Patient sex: F
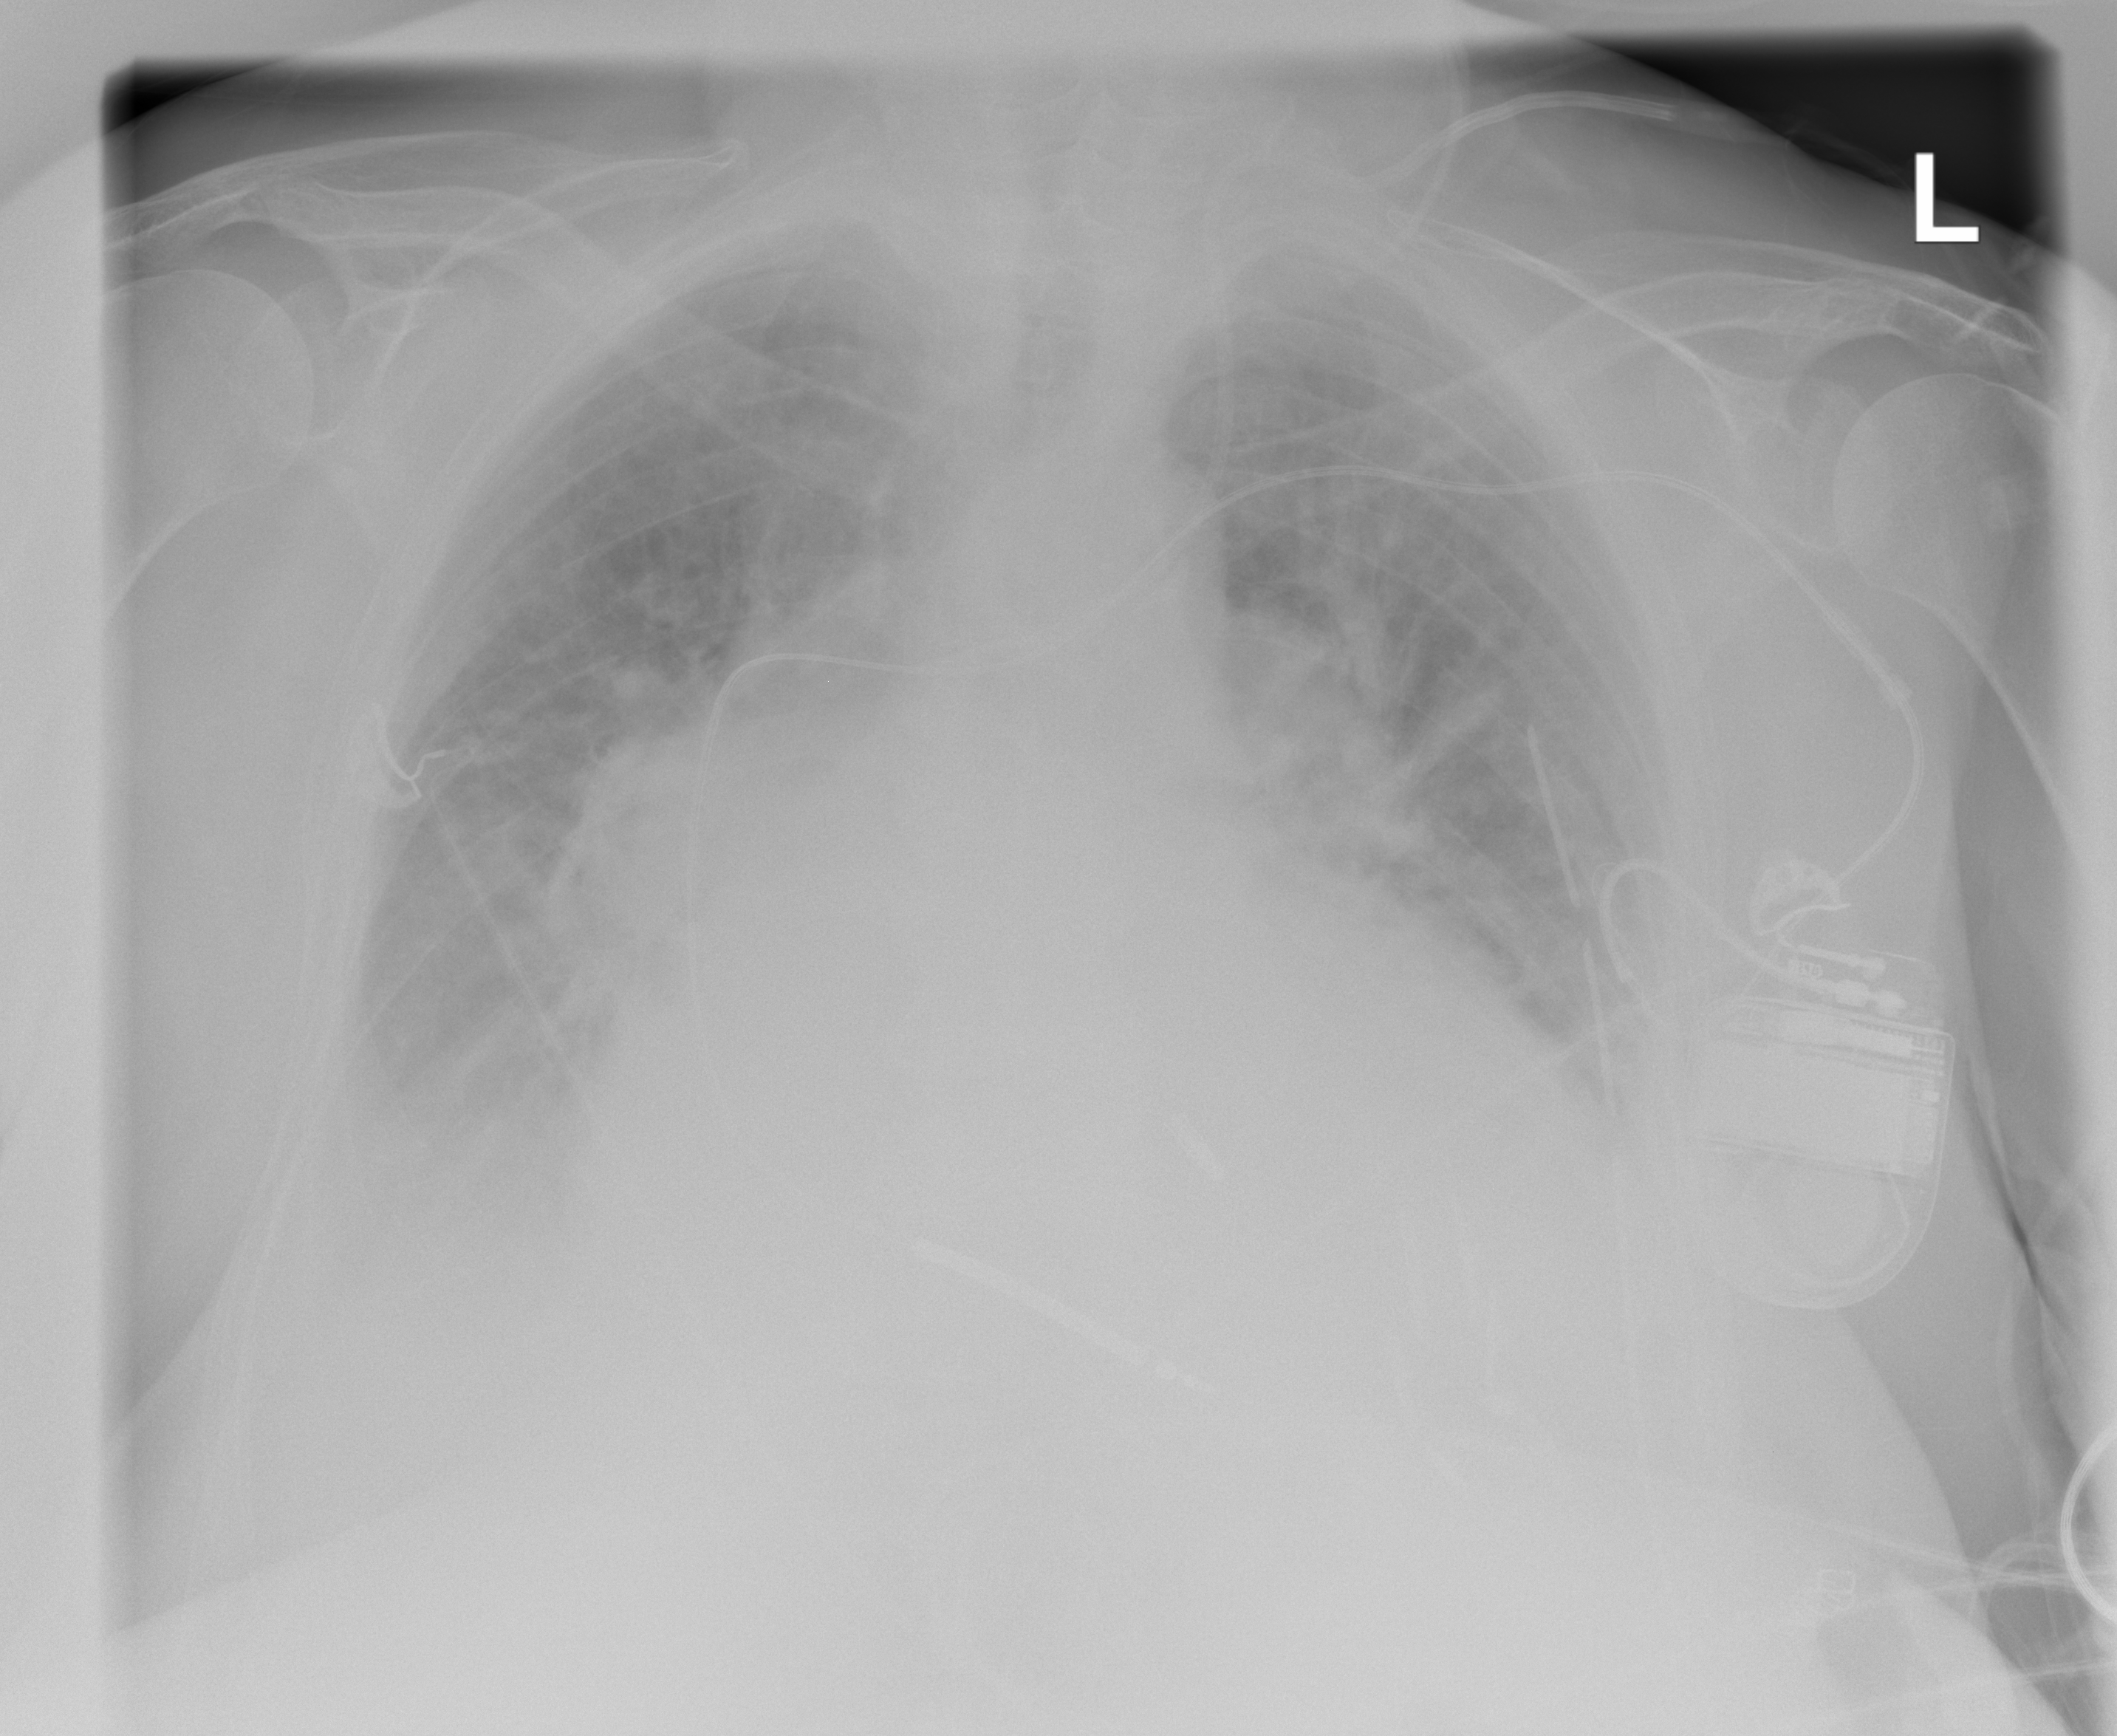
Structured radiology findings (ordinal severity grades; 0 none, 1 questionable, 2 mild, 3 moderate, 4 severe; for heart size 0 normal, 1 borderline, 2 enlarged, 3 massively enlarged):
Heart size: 2
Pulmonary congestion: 3
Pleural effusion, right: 2
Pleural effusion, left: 2
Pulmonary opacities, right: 2
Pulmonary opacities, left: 2
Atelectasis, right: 2
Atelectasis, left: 2